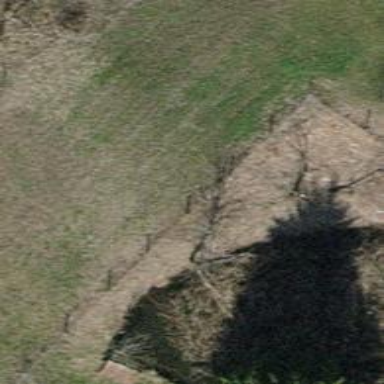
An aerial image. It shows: Deciduous tree with broadleaved leaves.